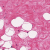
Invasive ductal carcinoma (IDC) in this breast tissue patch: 0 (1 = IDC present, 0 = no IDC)